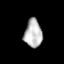
Tissue: lung
Cell type: Epithelial cells
Senescence score: 0.2284
Nuclear area (px): 487
Mean DAPI intensity: 184.209